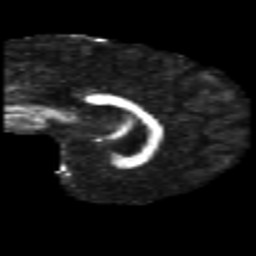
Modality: FA
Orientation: sagittal
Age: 43
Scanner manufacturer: philips
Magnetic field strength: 3 T
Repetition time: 8.608 s
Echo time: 0.1268 s